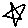
Label: star